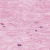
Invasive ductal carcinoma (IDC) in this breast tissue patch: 0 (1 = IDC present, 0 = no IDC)